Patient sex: M
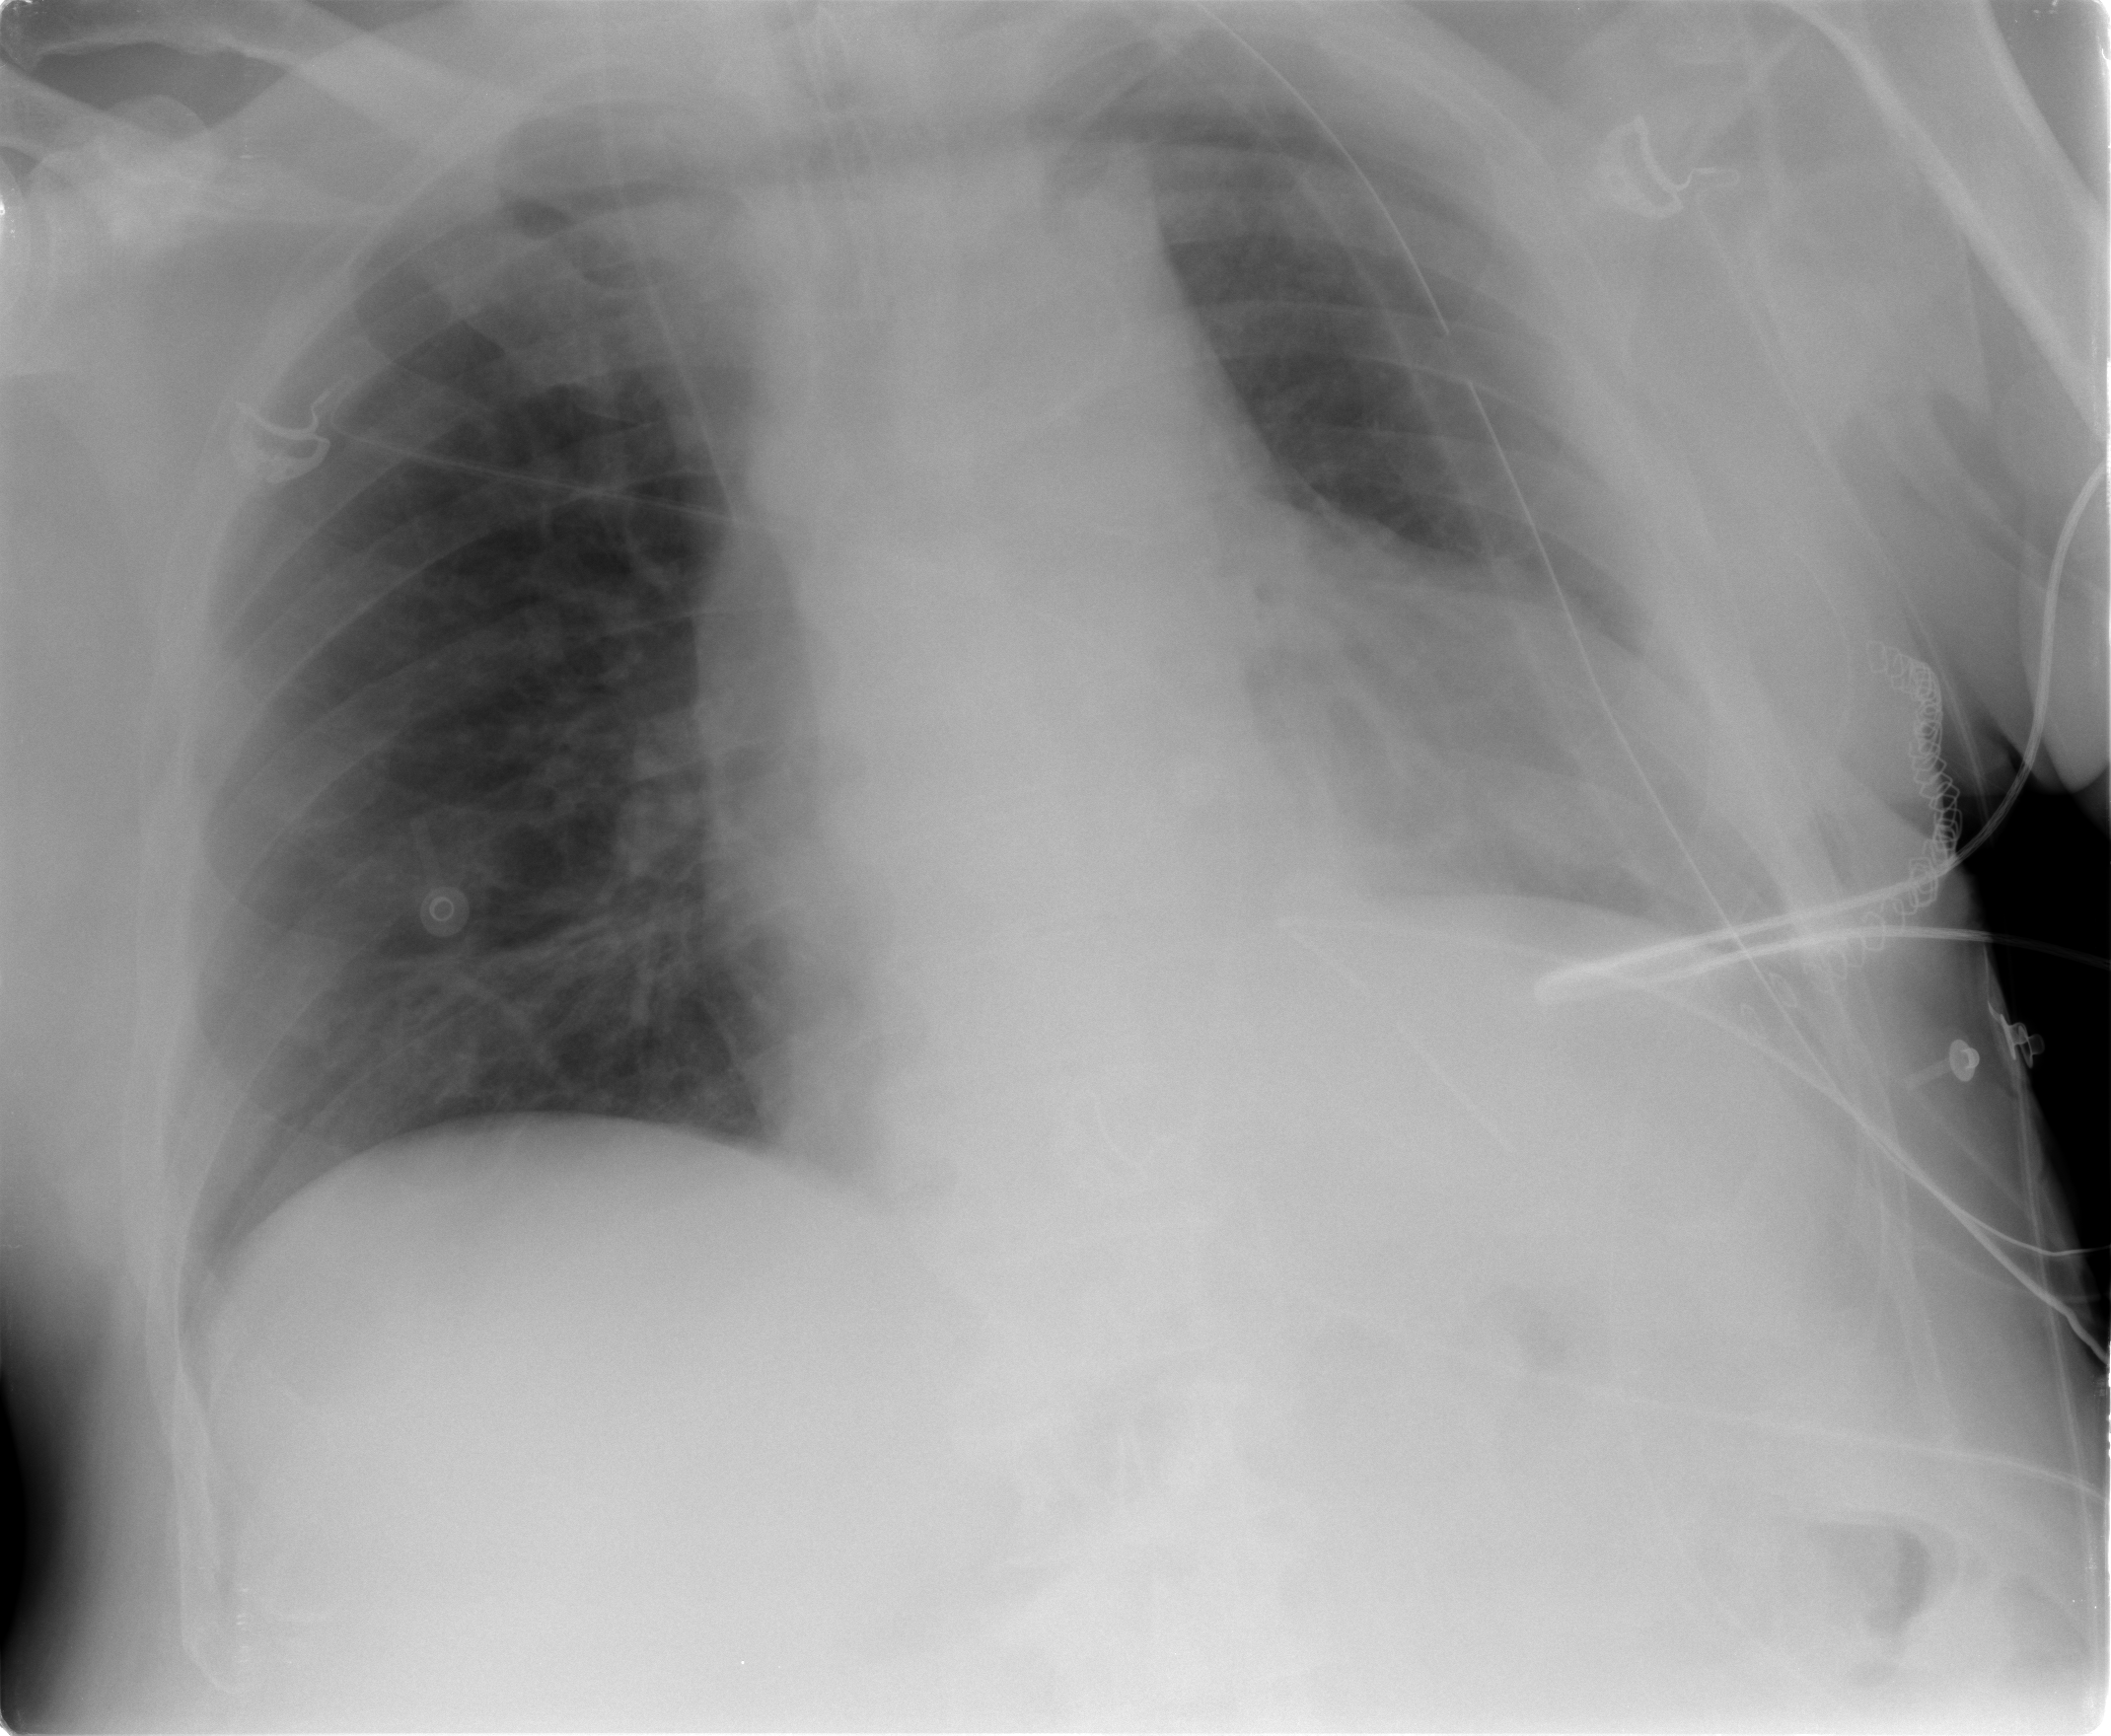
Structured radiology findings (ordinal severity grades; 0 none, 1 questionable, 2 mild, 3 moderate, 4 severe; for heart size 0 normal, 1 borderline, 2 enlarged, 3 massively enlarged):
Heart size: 2
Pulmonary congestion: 0
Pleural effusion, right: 0
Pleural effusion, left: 2
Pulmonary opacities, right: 0
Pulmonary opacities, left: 2
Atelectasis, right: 0
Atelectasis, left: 3